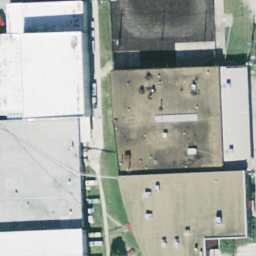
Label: buildings